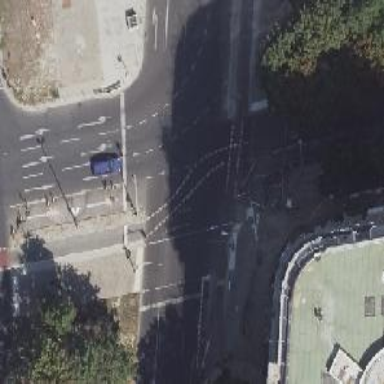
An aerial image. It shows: Crossing with traffic signals.